Interaction volume radius: 10 \u00c5
Interaction volume height: 15 \u00c5
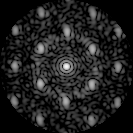
Disorder parameter: 0.4197